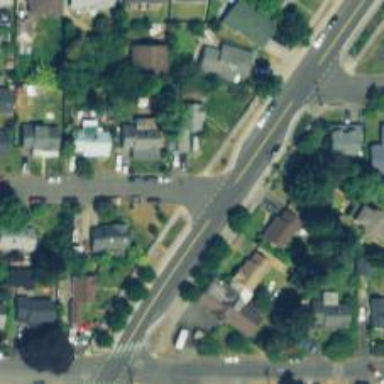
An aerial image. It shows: Residential road with sidewalk on the left side.